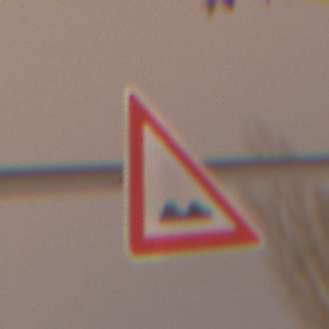
Verkehrszeichen: UnebeneFahrbahn
Umgebung: Outdoor, Urban
Tageszeit: Night
Wetter: Overcast
Licht: Artificial
Jahreszeit: Winter
Kontrast: MediumContrast